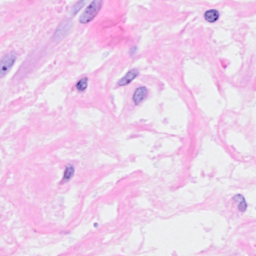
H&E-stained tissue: Breast